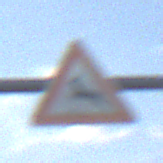
Verkehrszeichen: WildwechselRechts
Umgebung: Outdoor, Nature
Tageszeit: SunriseSunset
Wetter: PartlyCloudy
Licht: Natural
Jahreszeit: NotSpecified
Kontrast: LowContrast